The image is an STFT spectrogram (time versus frequency) of a rolling-element bearing's vibration signal. Based on the visible evidence, which condition applies: normal, inner_race, outer_race, ball?
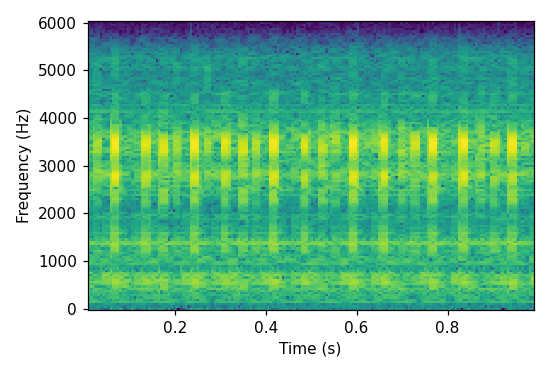
Answer: outer_race